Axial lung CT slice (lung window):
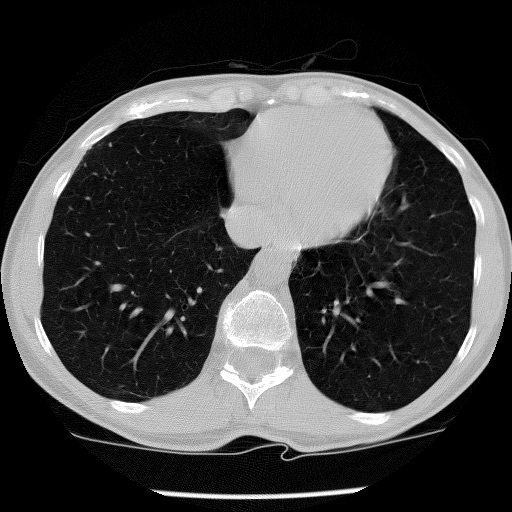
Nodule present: no